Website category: movie
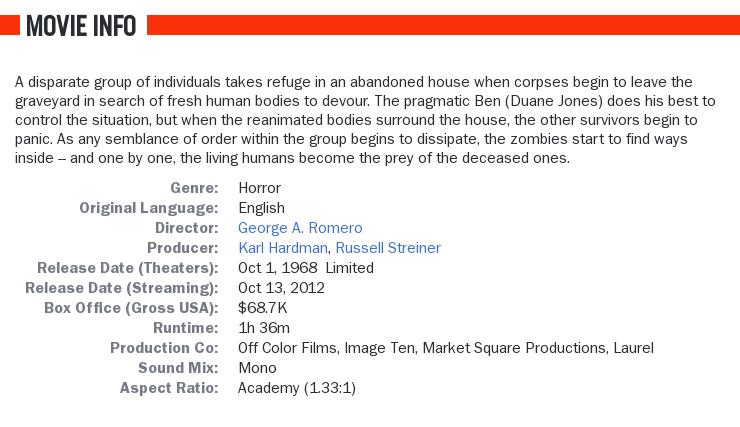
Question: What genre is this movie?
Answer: horror

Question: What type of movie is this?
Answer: horror

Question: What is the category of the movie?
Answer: horror

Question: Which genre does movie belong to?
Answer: horror

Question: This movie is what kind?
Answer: horror

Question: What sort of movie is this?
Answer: horror

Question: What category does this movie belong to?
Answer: horror

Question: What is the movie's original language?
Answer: English

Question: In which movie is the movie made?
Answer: English

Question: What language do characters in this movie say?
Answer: English

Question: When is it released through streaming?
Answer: Oct 13, 2012

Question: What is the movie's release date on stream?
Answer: Oct 13, 2012

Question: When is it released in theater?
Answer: Oct 1, 1968 limited

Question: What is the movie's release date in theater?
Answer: Oct 1, 1968 limited

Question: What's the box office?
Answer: $68.7K

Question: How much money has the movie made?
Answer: $68.7K

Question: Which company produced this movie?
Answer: Off Color Films, Image Ten, Market Square Productions, Laurel

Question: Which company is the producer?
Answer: Off Color Films, Image Ten, Market Square Productions, Laurel

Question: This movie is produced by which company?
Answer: Off Color Films, Image Ten, Market Square Productions, Laurel

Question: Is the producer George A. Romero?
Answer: no

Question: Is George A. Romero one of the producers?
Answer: no

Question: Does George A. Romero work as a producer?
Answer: no

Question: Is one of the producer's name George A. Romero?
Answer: no

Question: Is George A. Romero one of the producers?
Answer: no

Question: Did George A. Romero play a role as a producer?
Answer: no

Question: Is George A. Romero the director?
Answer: yes

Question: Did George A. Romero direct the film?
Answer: yes

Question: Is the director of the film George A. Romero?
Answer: yes

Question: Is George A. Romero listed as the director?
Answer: yes

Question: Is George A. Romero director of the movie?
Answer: yes

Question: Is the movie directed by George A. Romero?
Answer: yes

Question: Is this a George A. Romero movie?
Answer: yes

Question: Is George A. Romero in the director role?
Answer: yes

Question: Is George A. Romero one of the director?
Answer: yes

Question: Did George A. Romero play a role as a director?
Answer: yes

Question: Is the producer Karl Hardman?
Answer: yes

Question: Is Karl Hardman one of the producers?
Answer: yes

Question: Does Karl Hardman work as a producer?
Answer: yes

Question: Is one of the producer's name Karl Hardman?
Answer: yes

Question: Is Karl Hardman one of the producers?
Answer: yes

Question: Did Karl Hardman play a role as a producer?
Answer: yes

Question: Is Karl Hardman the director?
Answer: no

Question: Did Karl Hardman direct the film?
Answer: no

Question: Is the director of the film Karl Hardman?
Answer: no

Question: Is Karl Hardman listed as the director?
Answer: no

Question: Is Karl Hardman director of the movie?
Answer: no

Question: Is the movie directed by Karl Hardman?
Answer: no

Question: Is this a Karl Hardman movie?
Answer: no

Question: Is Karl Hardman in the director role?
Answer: no

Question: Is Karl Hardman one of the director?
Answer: no

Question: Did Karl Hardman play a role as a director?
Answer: no

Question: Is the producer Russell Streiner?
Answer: yes

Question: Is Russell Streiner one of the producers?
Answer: yes

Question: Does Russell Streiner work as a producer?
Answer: yes

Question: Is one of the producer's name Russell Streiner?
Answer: yes

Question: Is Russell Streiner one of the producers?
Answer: yes

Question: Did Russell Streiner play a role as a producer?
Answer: yes

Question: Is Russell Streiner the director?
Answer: no

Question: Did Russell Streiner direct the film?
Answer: no

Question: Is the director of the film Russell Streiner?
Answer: no

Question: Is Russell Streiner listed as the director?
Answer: no

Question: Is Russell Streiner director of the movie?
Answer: no

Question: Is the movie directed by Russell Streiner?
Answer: no

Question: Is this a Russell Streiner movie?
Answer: no